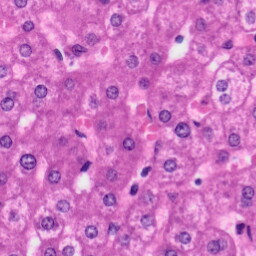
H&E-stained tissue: Liver